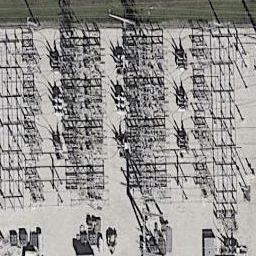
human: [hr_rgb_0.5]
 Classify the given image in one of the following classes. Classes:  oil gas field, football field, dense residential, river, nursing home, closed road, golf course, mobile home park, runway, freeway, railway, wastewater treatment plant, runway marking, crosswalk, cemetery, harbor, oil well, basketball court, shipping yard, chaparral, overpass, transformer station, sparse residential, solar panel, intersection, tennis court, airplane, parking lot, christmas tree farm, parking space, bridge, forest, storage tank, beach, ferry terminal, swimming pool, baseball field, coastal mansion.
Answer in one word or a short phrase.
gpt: transformer station